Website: crate-barrel
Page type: account-selection
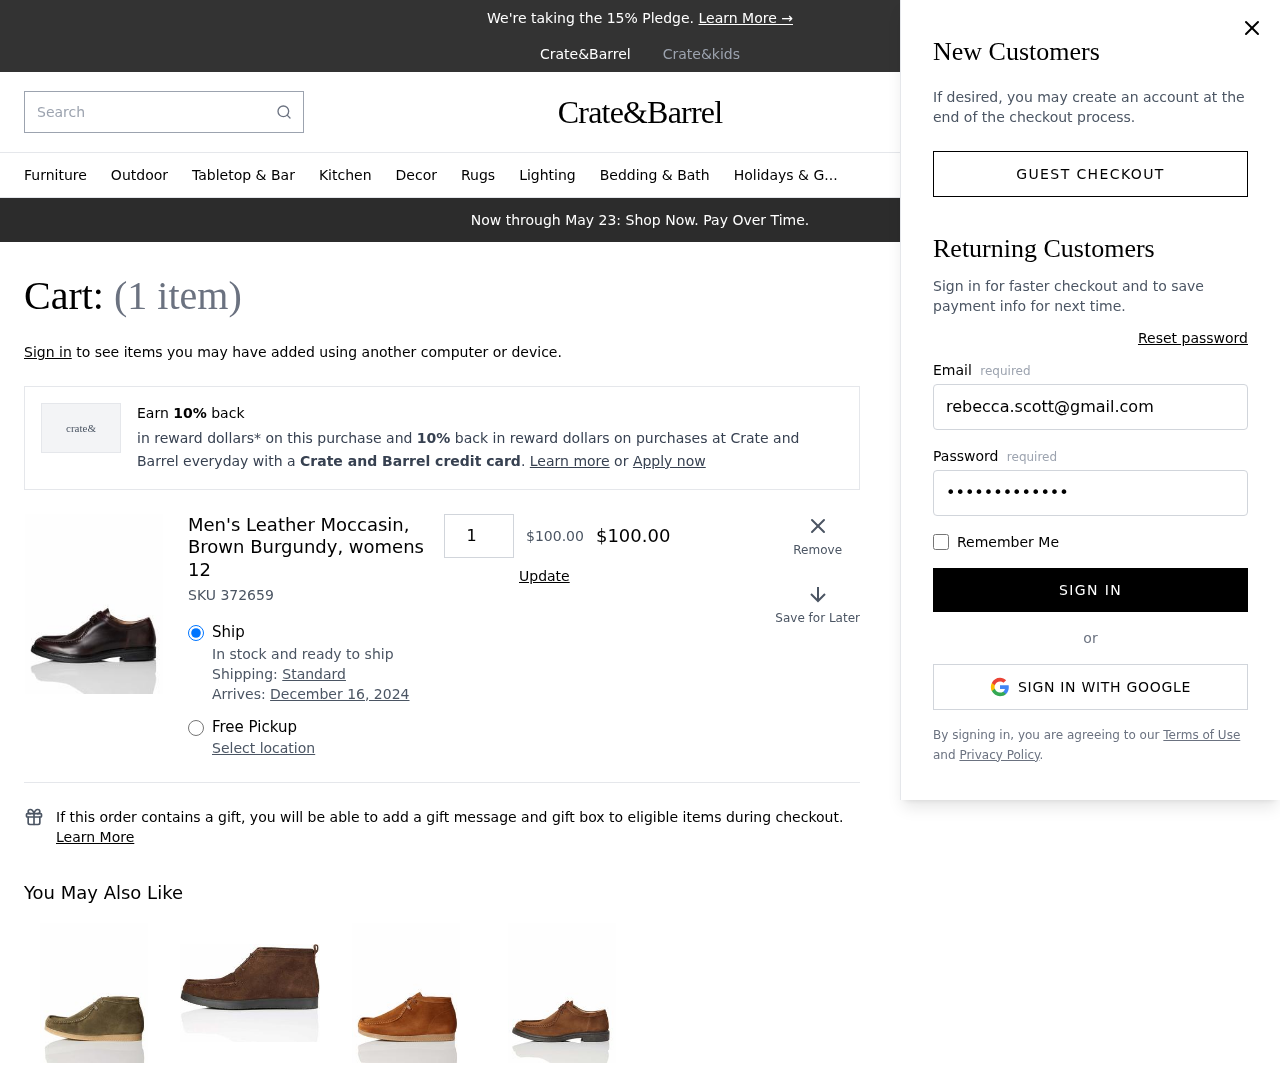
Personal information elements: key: PII_EMAIL
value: rebecca.scott@gmail.com
Product elements: key: PRODUCT1_NAME
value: Men's Leather Moccasin, Brown Burgundy, womens 12
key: PRODUCT1_PRICE
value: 100
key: PRODUCT1_QUANTITY
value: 1
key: PRODUCT1_SKU
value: SKU 372659
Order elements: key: ORDER_NUM_ITEMS
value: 1
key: ORDER_DELIVERY_DATE
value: December 16, 2024
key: ORDER_SUBTOTAL
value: $100.00
Search elements: key: HEADER_SEARCH
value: Search